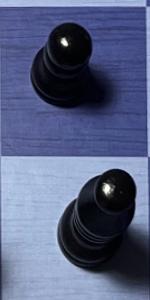
Label: Bishop_Black